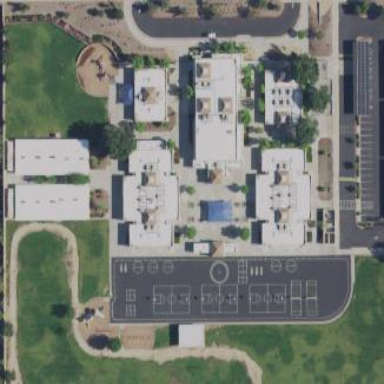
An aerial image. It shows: School.